Field crop: tomato
Growth stage: 1
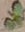
Species: solanum